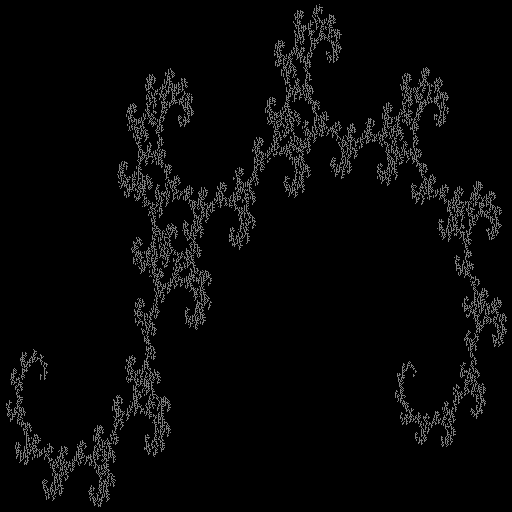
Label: gold_dragon